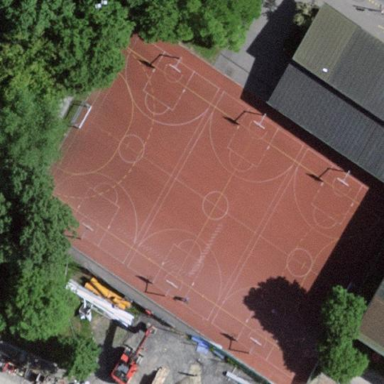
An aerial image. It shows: Tartan basketball court in leisure land pitch.